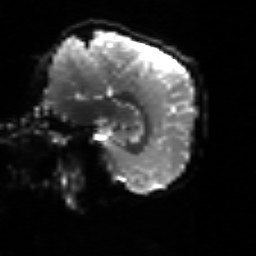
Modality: sbref
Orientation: sagittal
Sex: male
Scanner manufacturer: siemens
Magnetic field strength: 3 T
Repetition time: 5 s
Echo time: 0.071 s